Question: I am trying to understand the 'matplotlib.hist' function. I have the following data:
'''
cs137_count = np.array([this has a size of 750 and integers in the range from 1820 to 1980])
plt.figure()
plt.hist(cs137_count, density=True, bin = 50)
plt.ylabel('Distribution')
plt.xlabel('Counts');
'''
but the plot it provides has weird values for the 'y-axis' in the range from '0 - 0.016' which makes no sense and I am not sure why it returns those values? I have attached an image of the plot below.

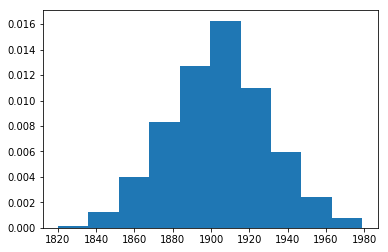
Answer: That's because you're using 'density=True'. From the <URL>
> density: bool, optionalIf True, the first element of the return tuple
will be the counts normalized to form a probability density, i.e., the
area (or integral) under the histogram will sum to 1. This is achieved
by dividing the count by the number of observations times the bin
width and not dividing by the total number of observations. If stacked
is also True, the sum of the histograms is normalized to 1.Default is False.